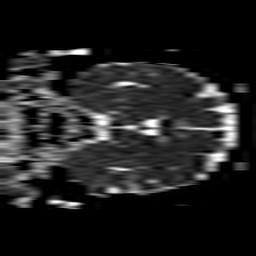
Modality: ADC
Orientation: coronal
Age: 47
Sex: male
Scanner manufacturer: philips
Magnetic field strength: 1.5 T
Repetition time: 3.395 s
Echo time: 0.06922 s